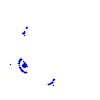
Particle: pion